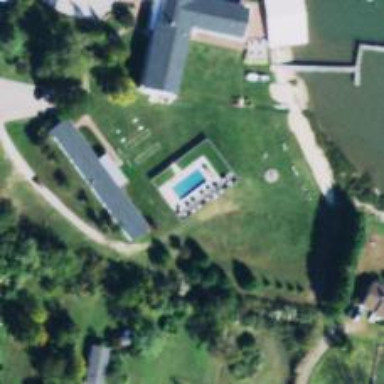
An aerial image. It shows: Swimming pool located in leisure land.